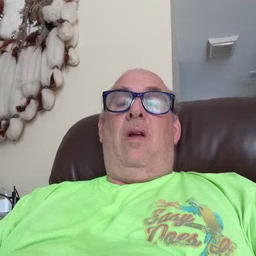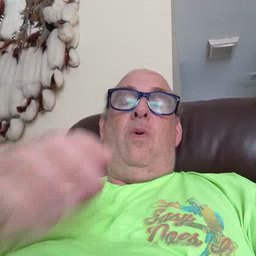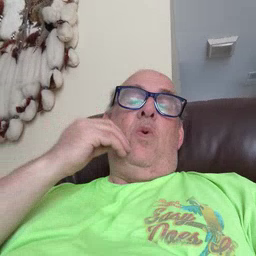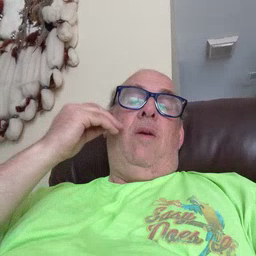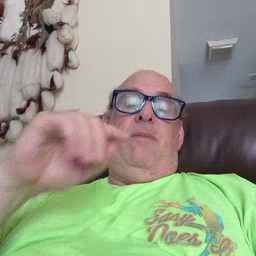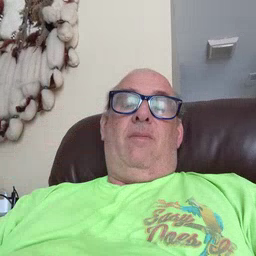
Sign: home